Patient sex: M
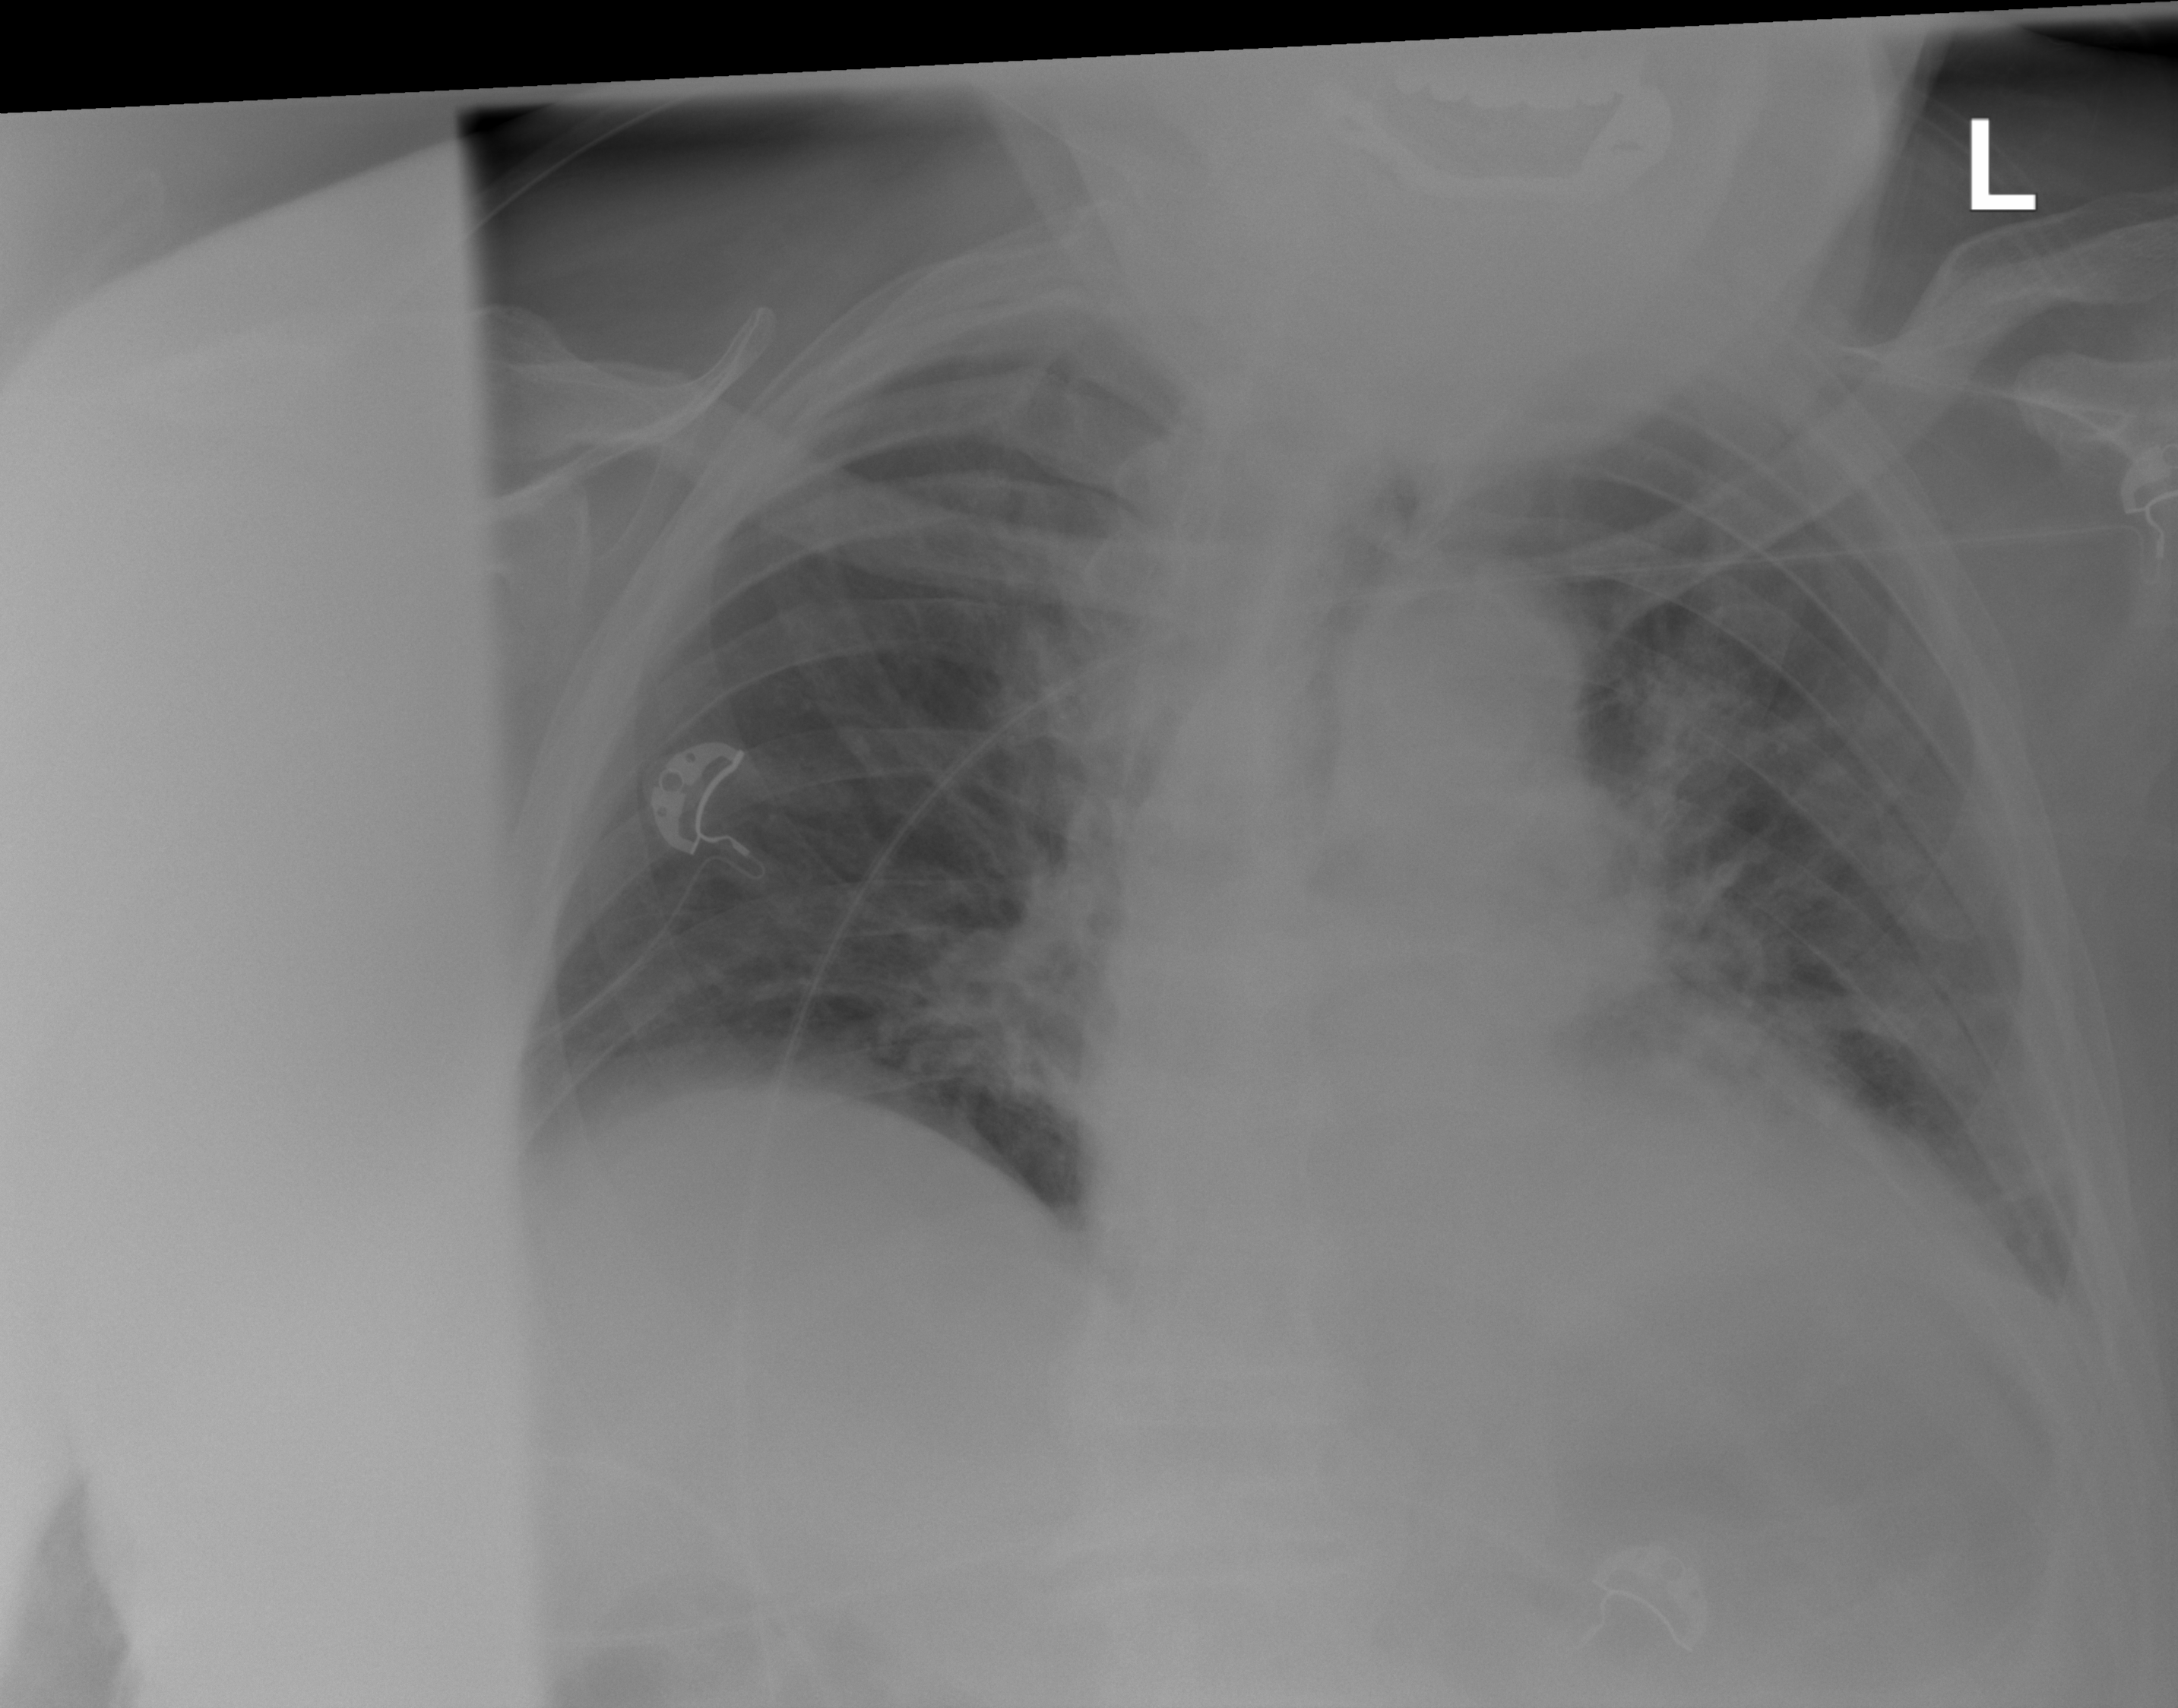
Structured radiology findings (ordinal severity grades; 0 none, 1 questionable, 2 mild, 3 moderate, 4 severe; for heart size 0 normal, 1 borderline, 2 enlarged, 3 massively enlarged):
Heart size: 1
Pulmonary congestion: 0
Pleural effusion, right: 0
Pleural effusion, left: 2
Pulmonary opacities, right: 0
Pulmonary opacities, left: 2
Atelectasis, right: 0
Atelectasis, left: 2